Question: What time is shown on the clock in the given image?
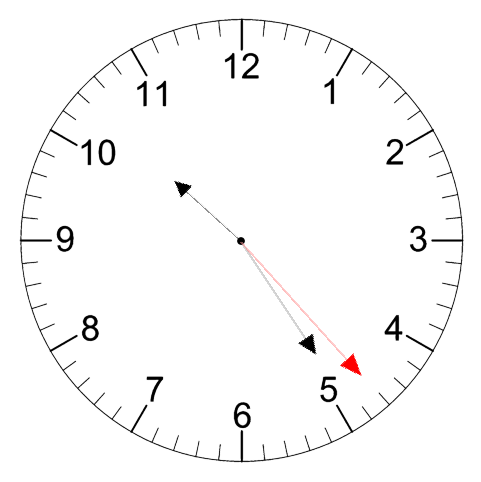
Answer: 10:24:23